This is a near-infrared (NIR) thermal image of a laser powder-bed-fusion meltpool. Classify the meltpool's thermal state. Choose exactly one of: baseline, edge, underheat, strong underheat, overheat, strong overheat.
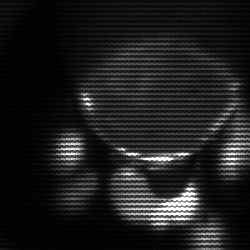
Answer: edge